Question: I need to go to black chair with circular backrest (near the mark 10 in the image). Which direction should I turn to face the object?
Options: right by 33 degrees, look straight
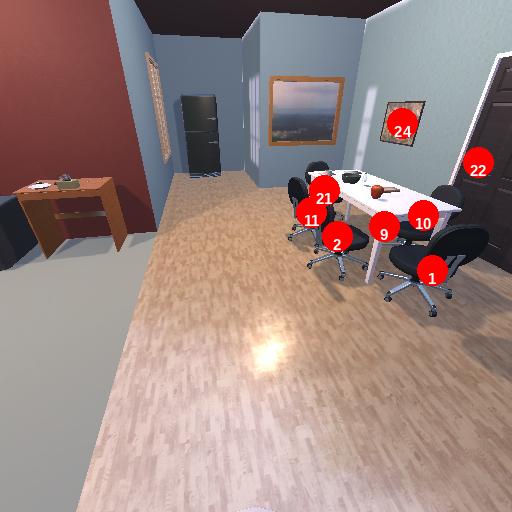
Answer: right by 33 degrees